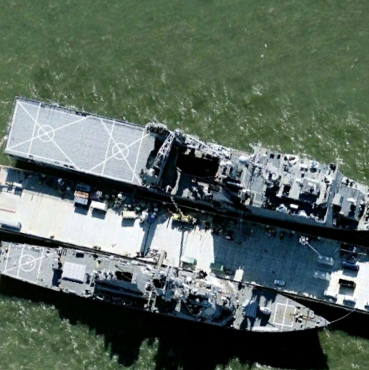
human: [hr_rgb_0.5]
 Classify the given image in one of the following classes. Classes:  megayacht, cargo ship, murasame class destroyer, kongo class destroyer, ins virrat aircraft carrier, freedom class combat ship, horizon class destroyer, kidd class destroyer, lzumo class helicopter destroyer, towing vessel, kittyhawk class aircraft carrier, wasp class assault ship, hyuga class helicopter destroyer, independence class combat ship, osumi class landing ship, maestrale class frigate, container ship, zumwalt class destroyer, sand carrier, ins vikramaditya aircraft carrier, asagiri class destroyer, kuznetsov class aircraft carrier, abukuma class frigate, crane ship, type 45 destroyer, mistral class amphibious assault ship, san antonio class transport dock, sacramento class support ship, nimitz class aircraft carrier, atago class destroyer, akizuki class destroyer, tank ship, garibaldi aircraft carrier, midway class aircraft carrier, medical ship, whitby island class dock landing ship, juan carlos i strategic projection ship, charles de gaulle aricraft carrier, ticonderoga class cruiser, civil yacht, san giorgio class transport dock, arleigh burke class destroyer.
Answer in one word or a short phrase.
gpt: Whitby Island class dock landing ship